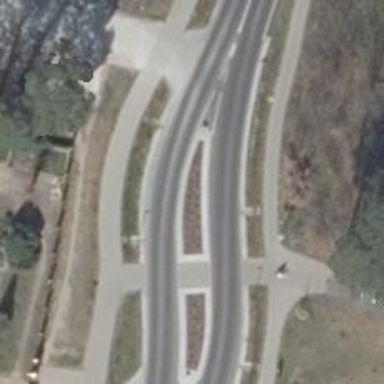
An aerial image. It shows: Secondary road with separate asphalt sidewalk.